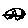
Label: car